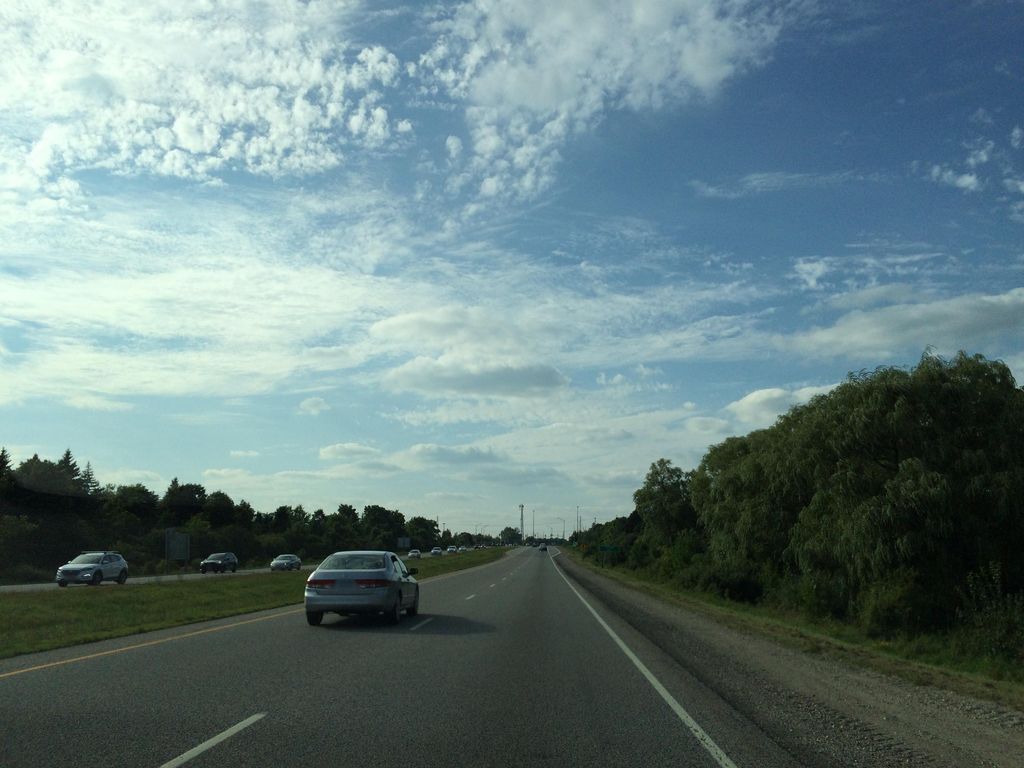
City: kitchener-waterloo